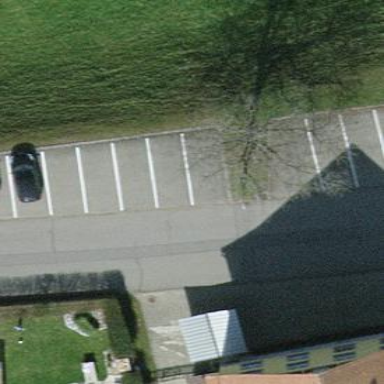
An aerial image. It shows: Parking area.